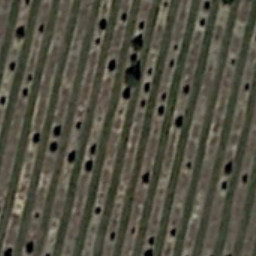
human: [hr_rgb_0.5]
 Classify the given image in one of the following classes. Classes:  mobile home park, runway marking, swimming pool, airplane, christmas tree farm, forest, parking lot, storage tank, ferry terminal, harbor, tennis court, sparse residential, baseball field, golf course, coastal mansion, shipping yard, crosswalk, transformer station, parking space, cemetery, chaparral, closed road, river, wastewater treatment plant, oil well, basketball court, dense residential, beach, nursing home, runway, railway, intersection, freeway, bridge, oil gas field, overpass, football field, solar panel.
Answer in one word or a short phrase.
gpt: christmas tree farm